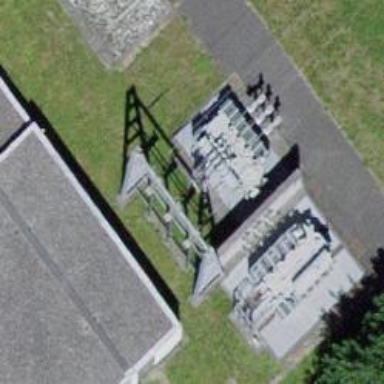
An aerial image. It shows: Transformer.